Current action and preconditions to check: trajectory_clear

Your task: For each precondition in the list above, predict whether it will hold at this action.

Consider the current scene as observed from the mobile robot's camera, and analyze the predicted future states of all dynamic agents (e.g., people, animals, vehicles, or any moving entities) within the NEXT SECOND.

IMPORTANT: Only answer "very likely" if you are absolutely certain—based on strong, clear evidence—that a dynamic agent will violate the precondition in the predicted future state. Do NOT answer "very likely" for unlikely, ambiguous, or low-probability risks.

Ask yourself for each precondition: Is there a high probability, with clear and convincing evidence, that the predicted future states of any dynamic agent will interfere with the predicted future state of the currently executing action within the NEXT SECOND, causing that precondition to fail?

Assess the risk level based on these predictions. Use "likely" or "very likely" if motions create a clear risk of interference.

Use "neutral" or "improbable" if agents are nearby but their predicted paths are clearly diverging or non-conflicting.

Failure Risk Categories: "very improbable", "improbable", "neutral", "likely", "very likely"

Answer Format: Output ONLY the probability_of_failure value from these categories: "very improbable", "improbable", "neutral", "likely", "very likely"

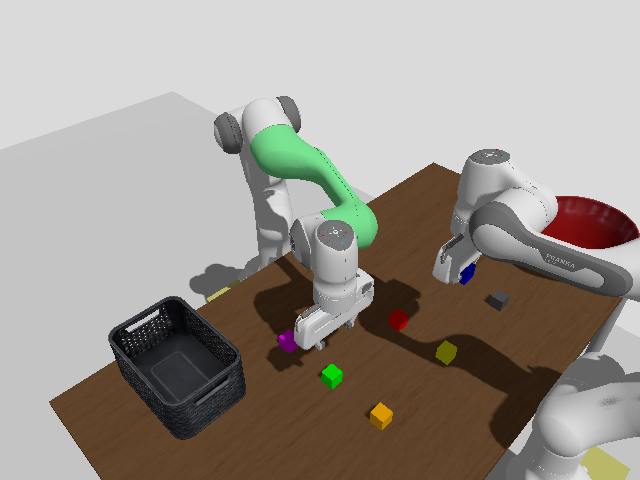

Answer: improbable